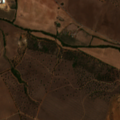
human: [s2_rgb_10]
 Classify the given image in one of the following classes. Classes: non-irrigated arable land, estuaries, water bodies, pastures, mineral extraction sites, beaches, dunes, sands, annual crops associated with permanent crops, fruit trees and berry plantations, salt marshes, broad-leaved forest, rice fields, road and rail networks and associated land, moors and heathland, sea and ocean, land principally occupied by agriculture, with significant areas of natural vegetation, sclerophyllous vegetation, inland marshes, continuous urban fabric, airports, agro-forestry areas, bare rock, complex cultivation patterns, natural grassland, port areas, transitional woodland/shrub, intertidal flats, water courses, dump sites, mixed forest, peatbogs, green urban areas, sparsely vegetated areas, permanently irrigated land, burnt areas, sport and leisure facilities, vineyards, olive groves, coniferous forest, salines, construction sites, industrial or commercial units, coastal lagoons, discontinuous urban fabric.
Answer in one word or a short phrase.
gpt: non-irrigated arable land, olive groves, agro-forestry areas